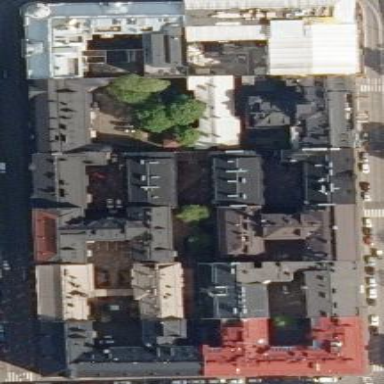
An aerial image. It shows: Residential area on city block.